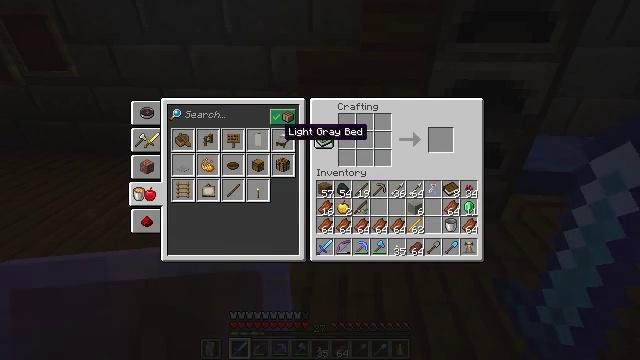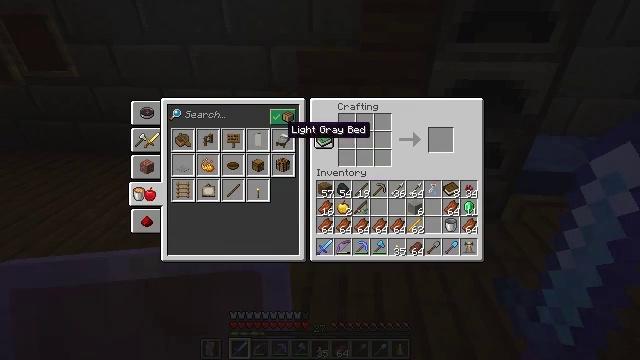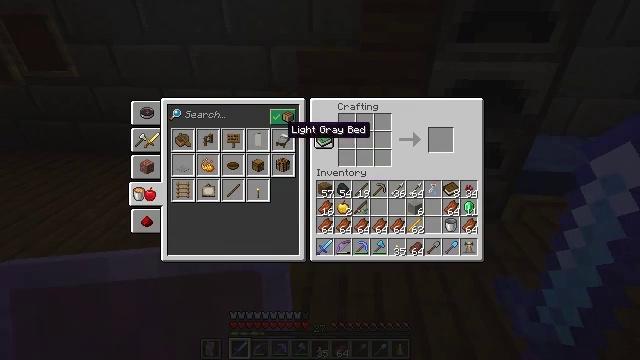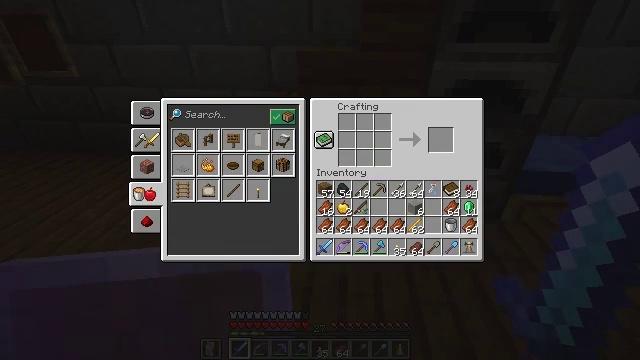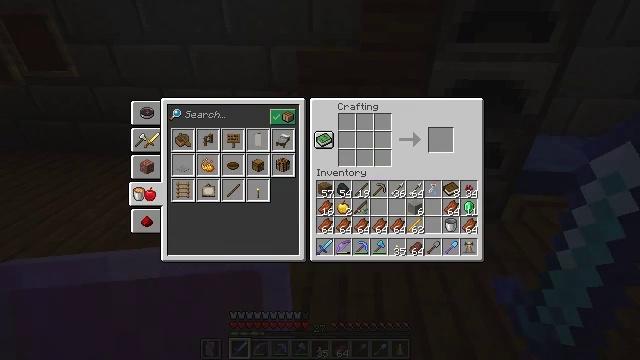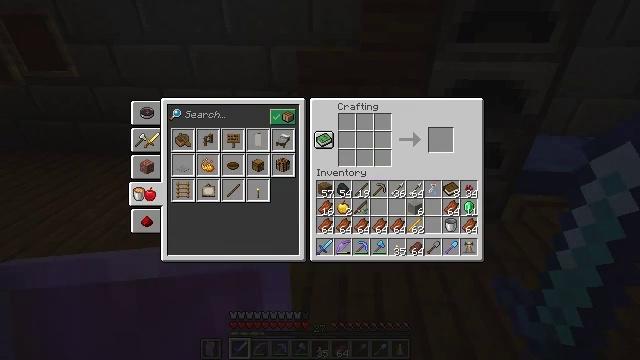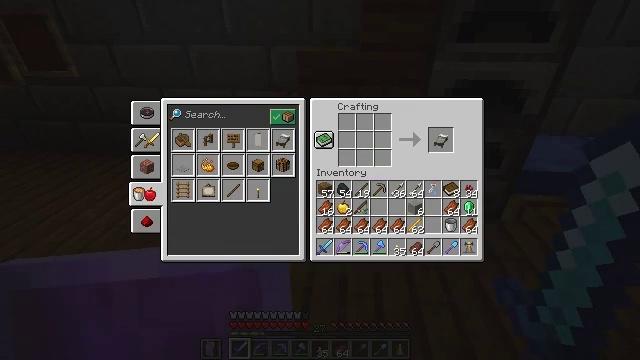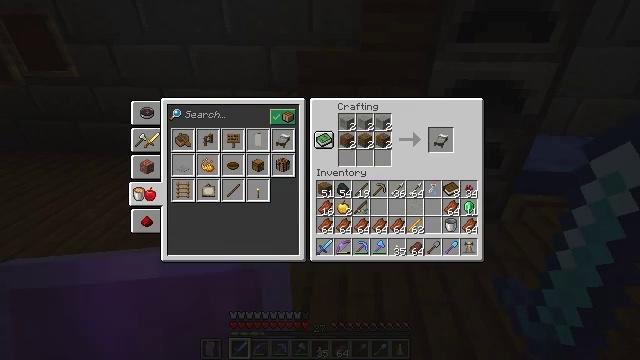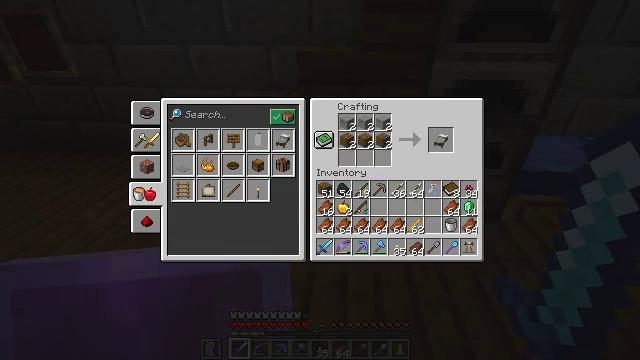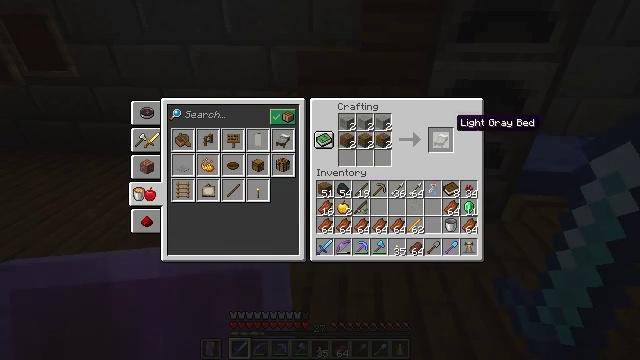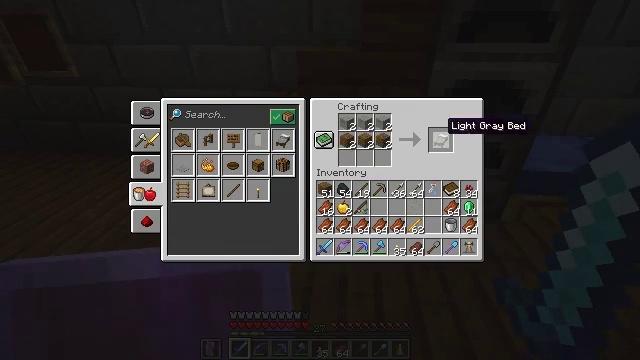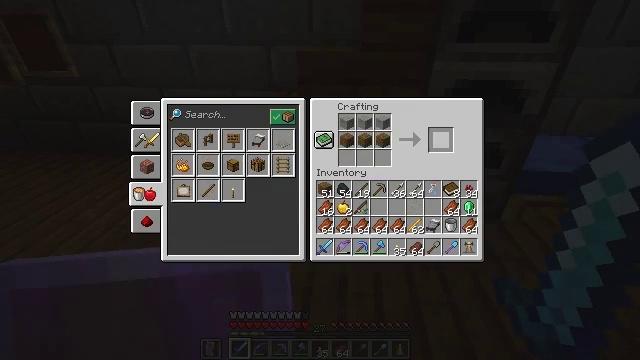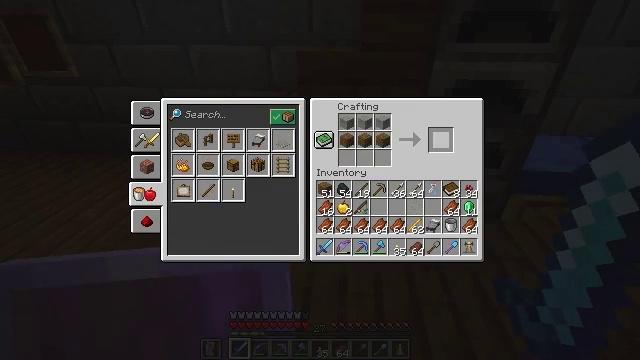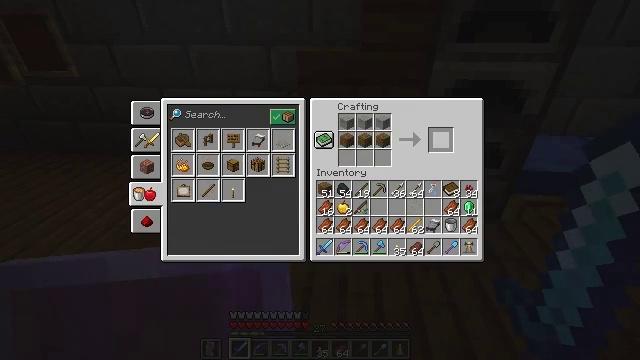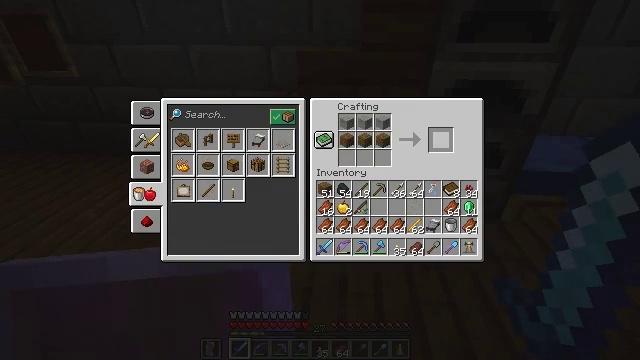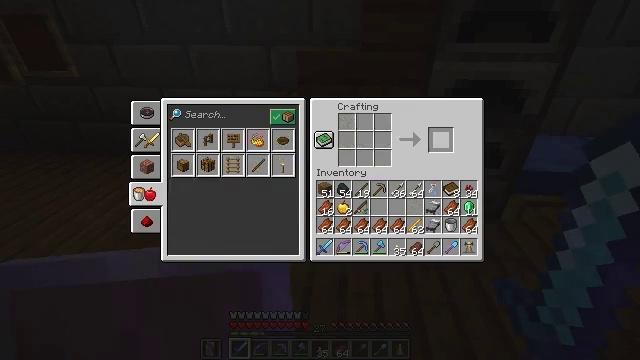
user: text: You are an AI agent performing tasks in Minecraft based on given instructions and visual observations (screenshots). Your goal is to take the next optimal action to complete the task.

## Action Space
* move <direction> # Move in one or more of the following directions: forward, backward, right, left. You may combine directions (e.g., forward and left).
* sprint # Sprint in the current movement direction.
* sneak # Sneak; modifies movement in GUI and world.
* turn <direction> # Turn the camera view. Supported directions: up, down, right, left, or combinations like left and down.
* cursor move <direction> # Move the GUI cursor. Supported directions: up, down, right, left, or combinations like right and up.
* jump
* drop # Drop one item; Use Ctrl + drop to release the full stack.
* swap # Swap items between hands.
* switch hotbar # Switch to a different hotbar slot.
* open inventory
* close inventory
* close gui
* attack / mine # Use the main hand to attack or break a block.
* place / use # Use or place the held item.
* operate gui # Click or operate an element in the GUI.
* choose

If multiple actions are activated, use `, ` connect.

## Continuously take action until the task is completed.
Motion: motion action
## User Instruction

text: Use the crafting grid to create a light gray bed.
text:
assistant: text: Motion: sneak, operate gui
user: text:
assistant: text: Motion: sneak, operate gui
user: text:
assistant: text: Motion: sneak, cursor move right
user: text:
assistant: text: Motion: sneak, cursor move right and up
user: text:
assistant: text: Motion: sneak, cursor move right
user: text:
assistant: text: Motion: sneak, cursor move right
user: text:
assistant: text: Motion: sneak
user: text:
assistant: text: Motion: sneak
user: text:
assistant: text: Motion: sneak, cursor move left
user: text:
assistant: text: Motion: sneak, cursor move left
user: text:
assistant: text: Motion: sneak, operate gui
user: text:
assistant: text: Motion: sneak, operate gui
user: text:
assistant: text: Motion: sneak
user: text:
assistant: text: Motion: sneak
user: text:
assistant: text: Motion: sneak
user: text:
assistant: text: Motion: sneak